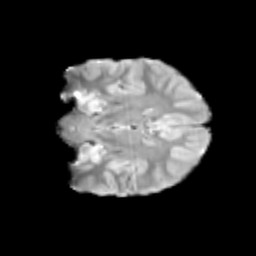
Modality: T2w
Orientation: coronal
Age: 12
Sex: female
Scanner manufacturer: siemens
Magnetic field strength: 3 T
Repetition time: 3.8 s
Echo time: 0.07 s